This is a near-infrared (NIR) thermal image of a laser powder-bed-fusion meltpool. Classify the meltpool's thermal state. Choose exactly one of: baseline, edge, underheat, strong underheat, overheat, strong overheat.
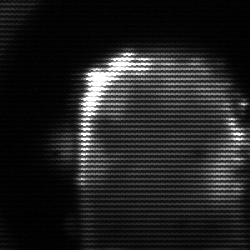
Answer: baseline